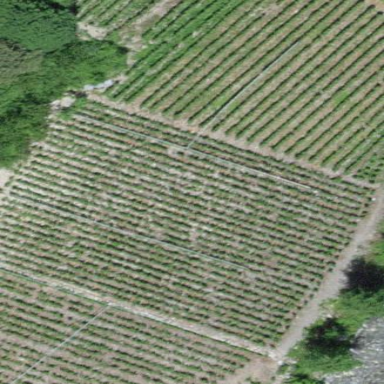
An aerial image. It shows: Vineyard where grapes are grown.